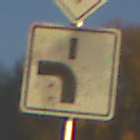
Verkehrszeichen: VerlaufVorfahrtsstrasse5
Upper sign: Vorfahrtsstrasse
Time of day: SunriseSunset
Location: Outdoor (Nature)
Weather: Clear
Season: NotSpecified
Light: Natural